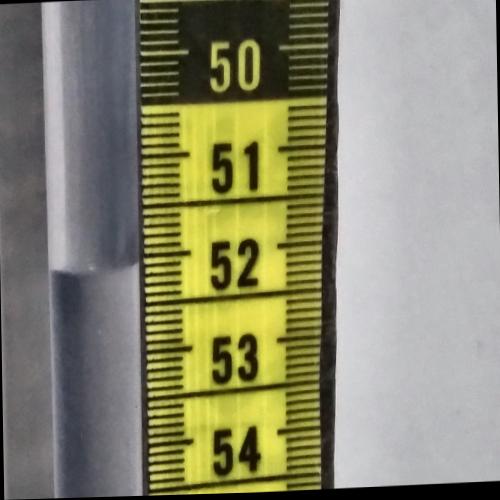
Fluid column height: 52.1 cm